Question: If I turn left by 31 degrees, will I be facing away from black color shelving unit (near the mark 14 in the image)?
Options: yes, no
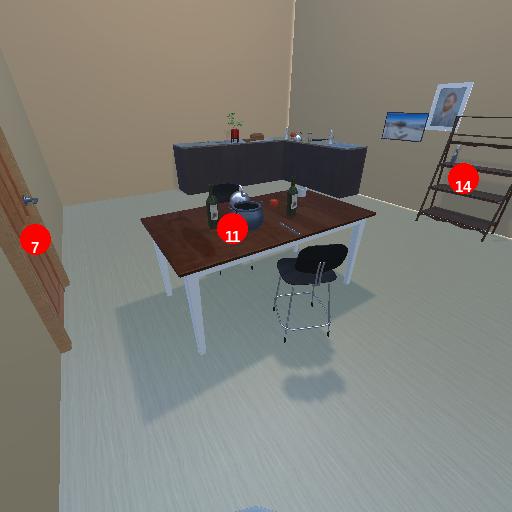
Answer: yes